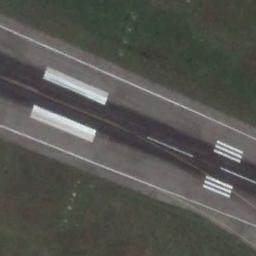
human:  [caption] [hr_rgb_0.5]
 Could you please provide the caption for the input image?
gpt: There is a green lawn next to the runway, With white dashes of varying thickness on the runway .

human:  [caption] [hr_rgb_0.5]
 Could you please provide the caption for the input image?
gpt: The runway is on the grass .

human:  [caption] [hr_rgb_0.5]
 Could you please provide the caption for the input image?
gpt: The runway goes through the lawn and several touchdown zone markings and aiming point markings are on the runway .

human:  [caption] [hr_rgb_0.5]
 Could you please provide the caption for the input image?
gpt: The grass is on either side of the runway .

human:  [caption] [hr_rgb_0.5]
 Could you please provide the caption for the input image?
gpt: There are green meadows beside the runway .